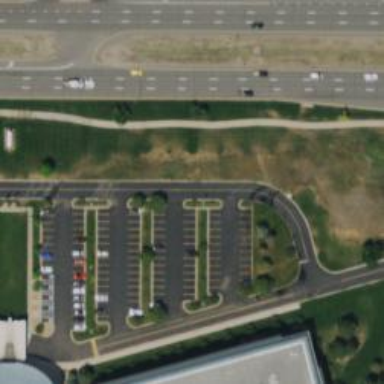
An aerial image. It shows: Parking space.